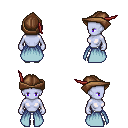
a pixel art fantasy rpg character, female body template, dark elf, purple skin, overskirt, white pants, blonde short mohawk hairstyle, leather cap, white slippers, four views (front, back, left, right), 2x2 character sprite sheet, small pixel art, hard edges, no anti-aliasing